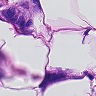
Metastatic tissue present: yes